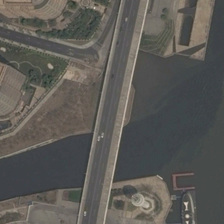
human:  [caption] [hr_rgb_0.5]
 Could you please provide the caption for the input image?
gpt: several large buildings and a bridge is near a branch of a river .

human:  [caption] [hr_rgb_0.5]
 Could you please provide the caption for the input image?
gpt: several large buildings and a bridge is near a branch of a river .

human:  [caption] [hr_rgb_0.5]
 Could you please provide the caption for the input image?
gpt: several large buildings and a bridge is near a branch of a river .

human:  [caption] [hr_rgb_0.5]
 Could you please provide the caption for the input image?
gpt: several large buildings and a bridge is near a branch of a river .

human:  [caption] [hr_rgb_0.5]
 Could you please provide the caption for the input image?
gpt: several large buildings and a bridge is near a branch of a river .